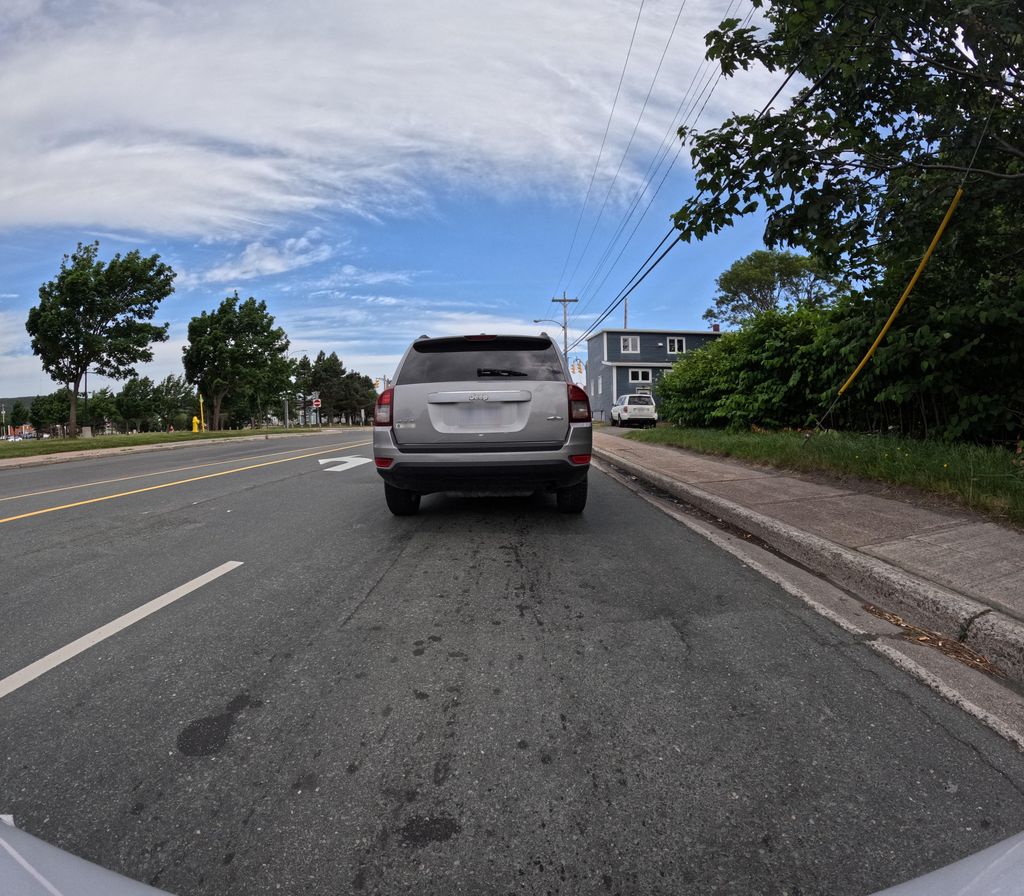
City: st_johns